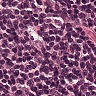
Metastatic tissue present: no